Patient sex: M
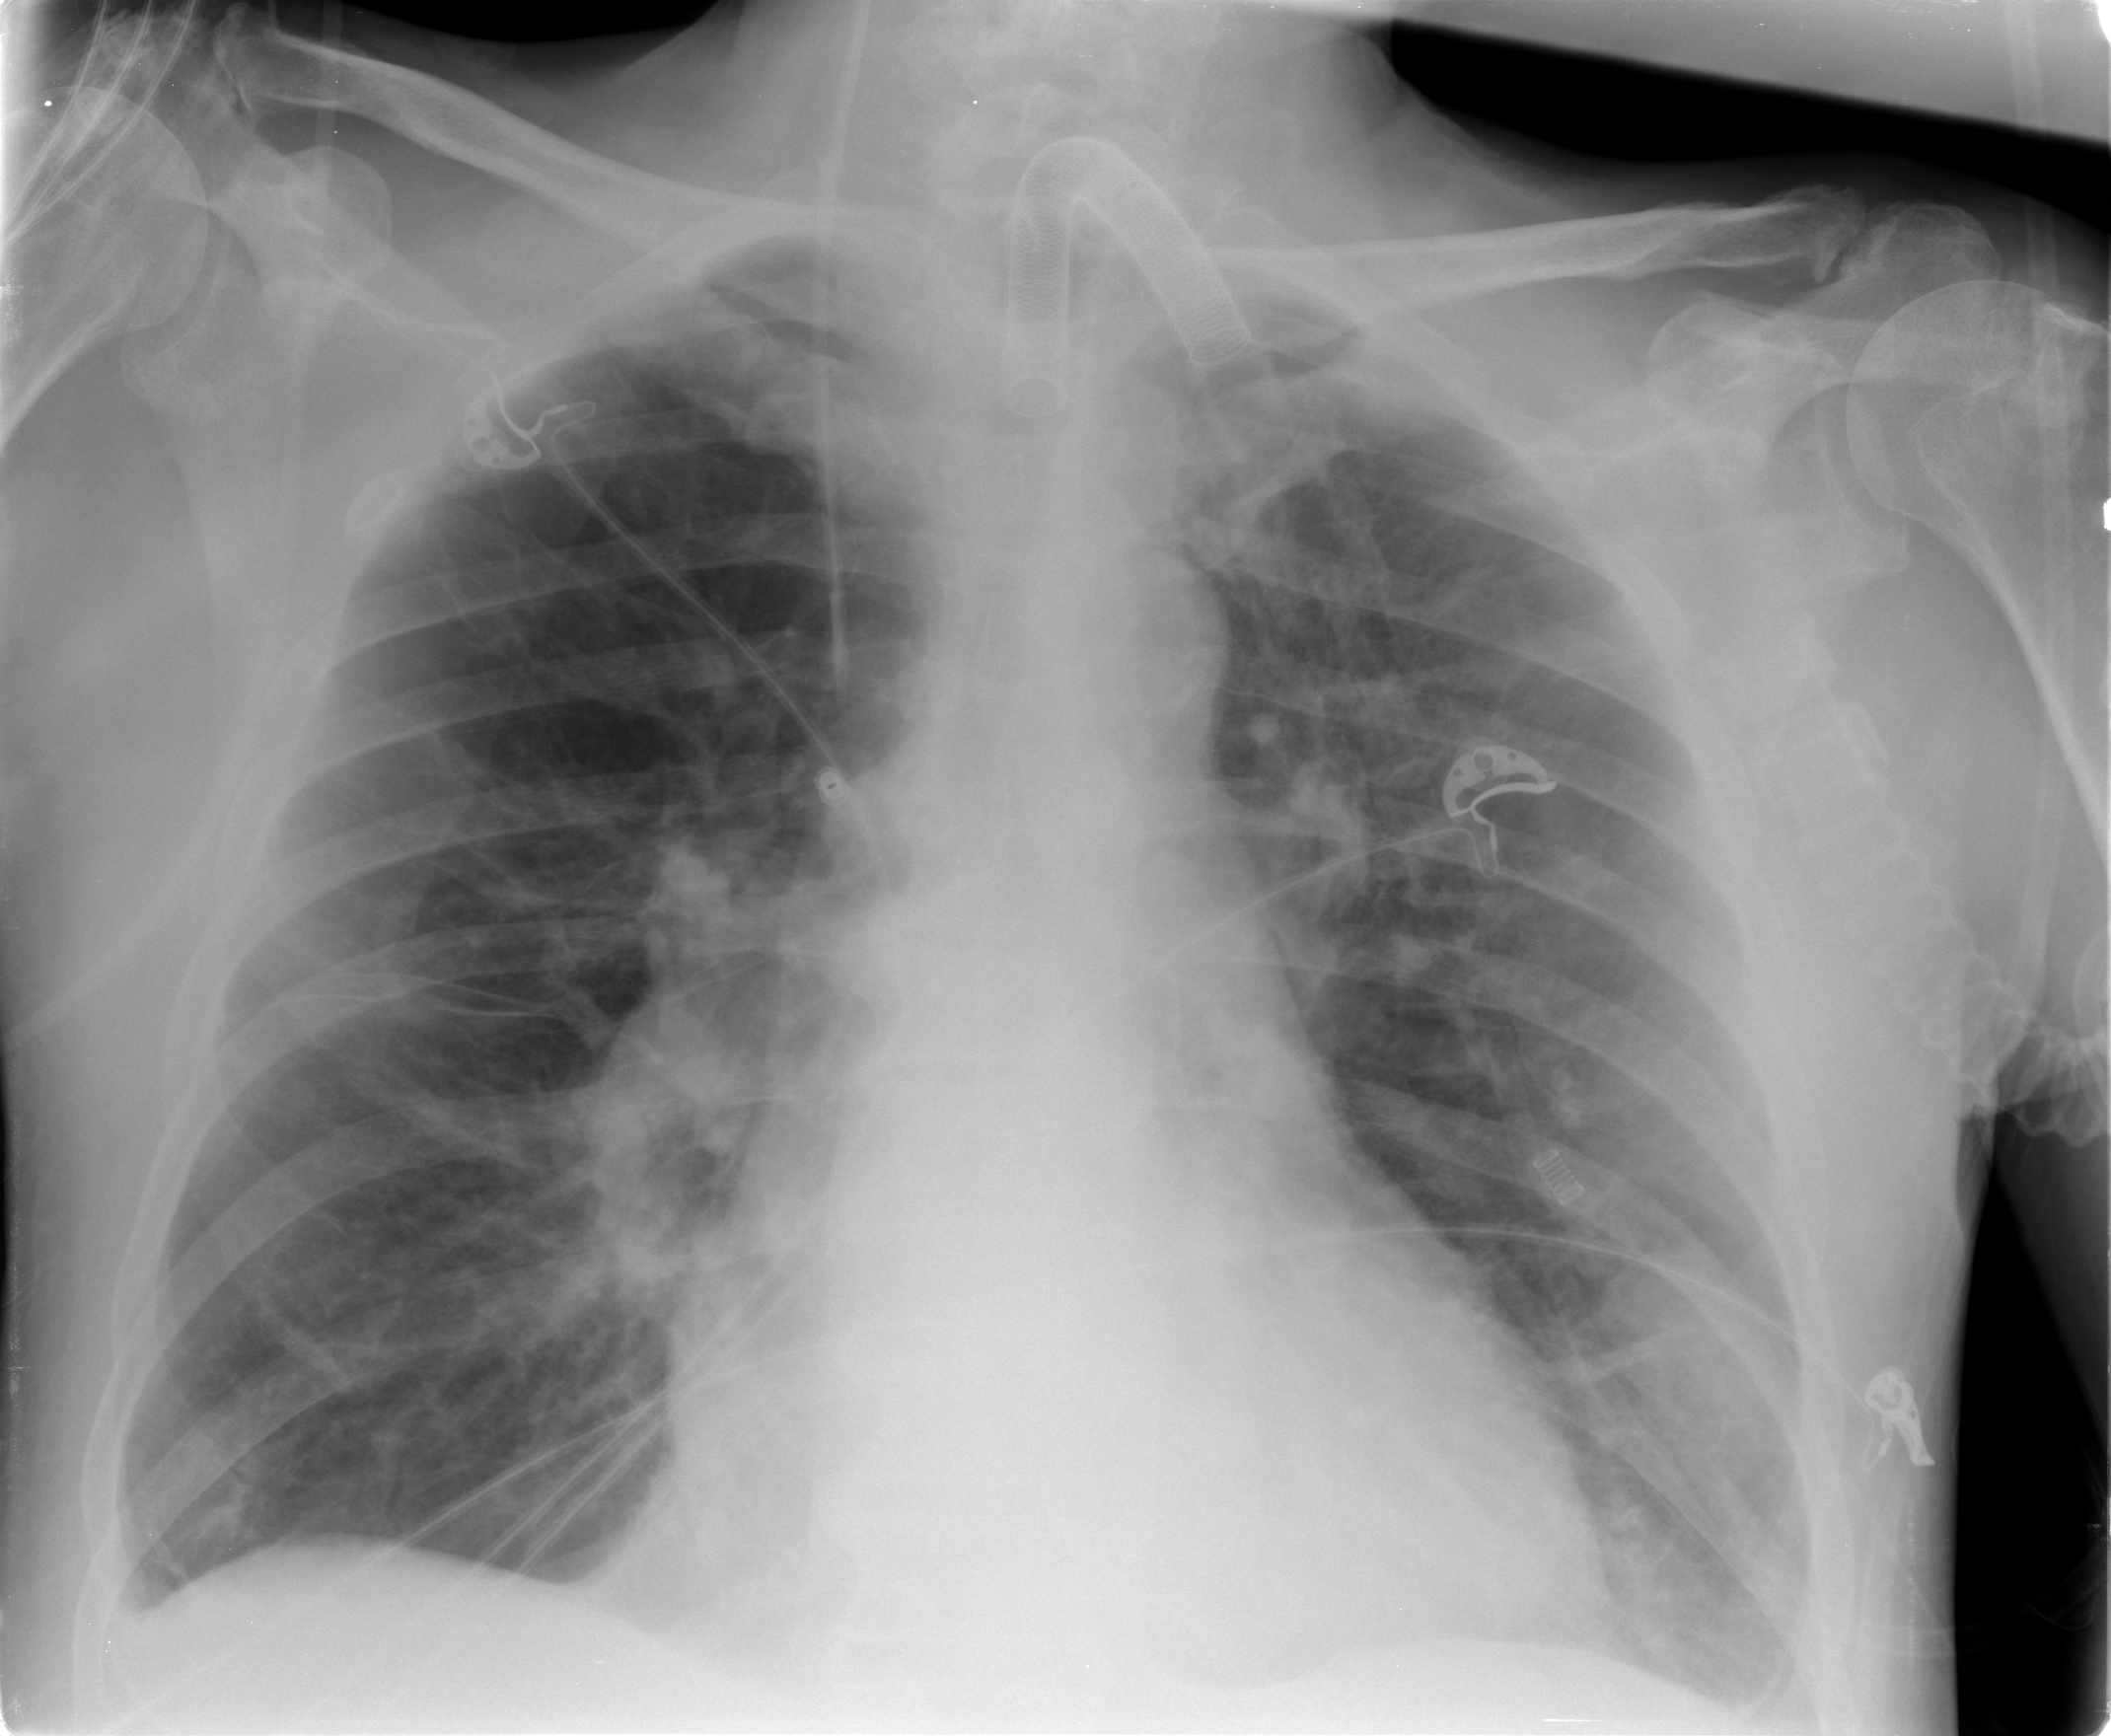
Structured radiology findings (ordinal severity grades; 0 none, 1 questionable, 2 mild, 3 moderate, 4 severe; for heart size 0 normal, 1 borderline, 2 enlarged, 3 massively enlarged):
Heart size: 0
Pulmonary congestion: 0
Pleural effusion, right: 1
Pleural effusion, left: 2
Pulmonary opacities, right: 1
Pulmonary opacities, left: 0
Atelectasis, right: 2
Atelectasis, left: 1